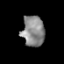
Tissue: prostate
Cell type: T cells
Senescence score: 0.2524
Nuclear area (px): 678
Mean DAPI intensity: 137.156